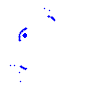
Particle: kaon